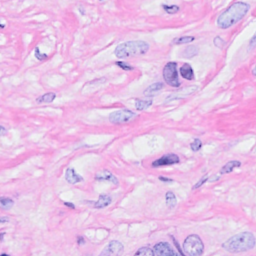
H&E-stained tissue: Breast